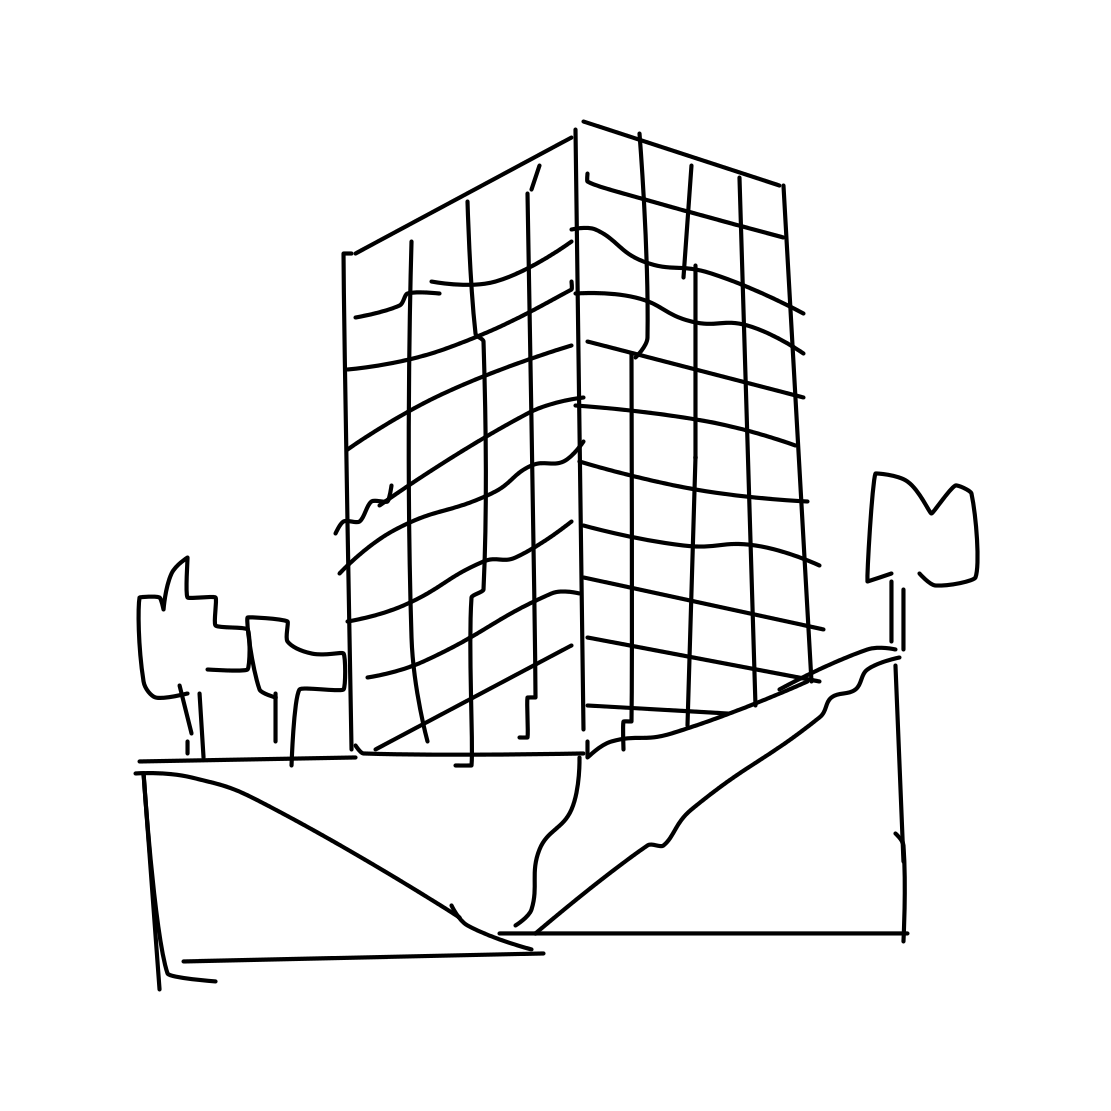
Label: skyscraper